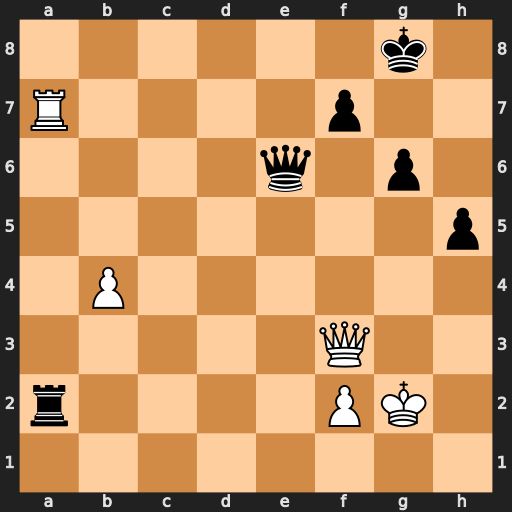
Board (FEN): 6k1/R4p2/4q1p1/7p/1P6/5Q2/r4PK1/8
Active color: w
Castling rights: -
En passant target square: -
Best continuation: Qa8+ Kg7 Rxa2